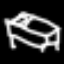
Label: bed